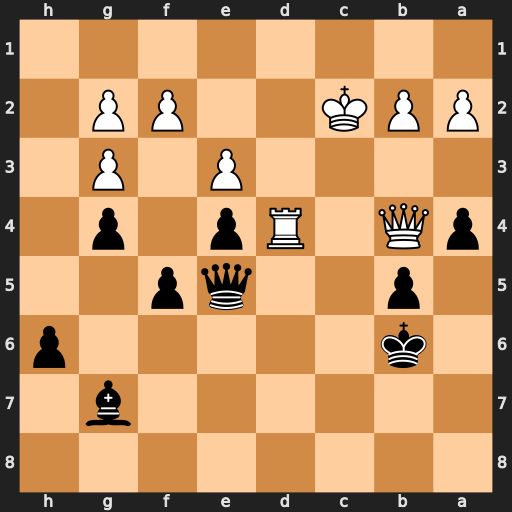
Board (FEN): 8/6b1/1k5p/1p2qp2/pQ1Rp1p1/4P1P1/PPK2PP1/8
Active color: b
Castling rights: -
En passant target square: -
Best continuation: Qc7+ Kb1 Bxd4